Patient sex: M
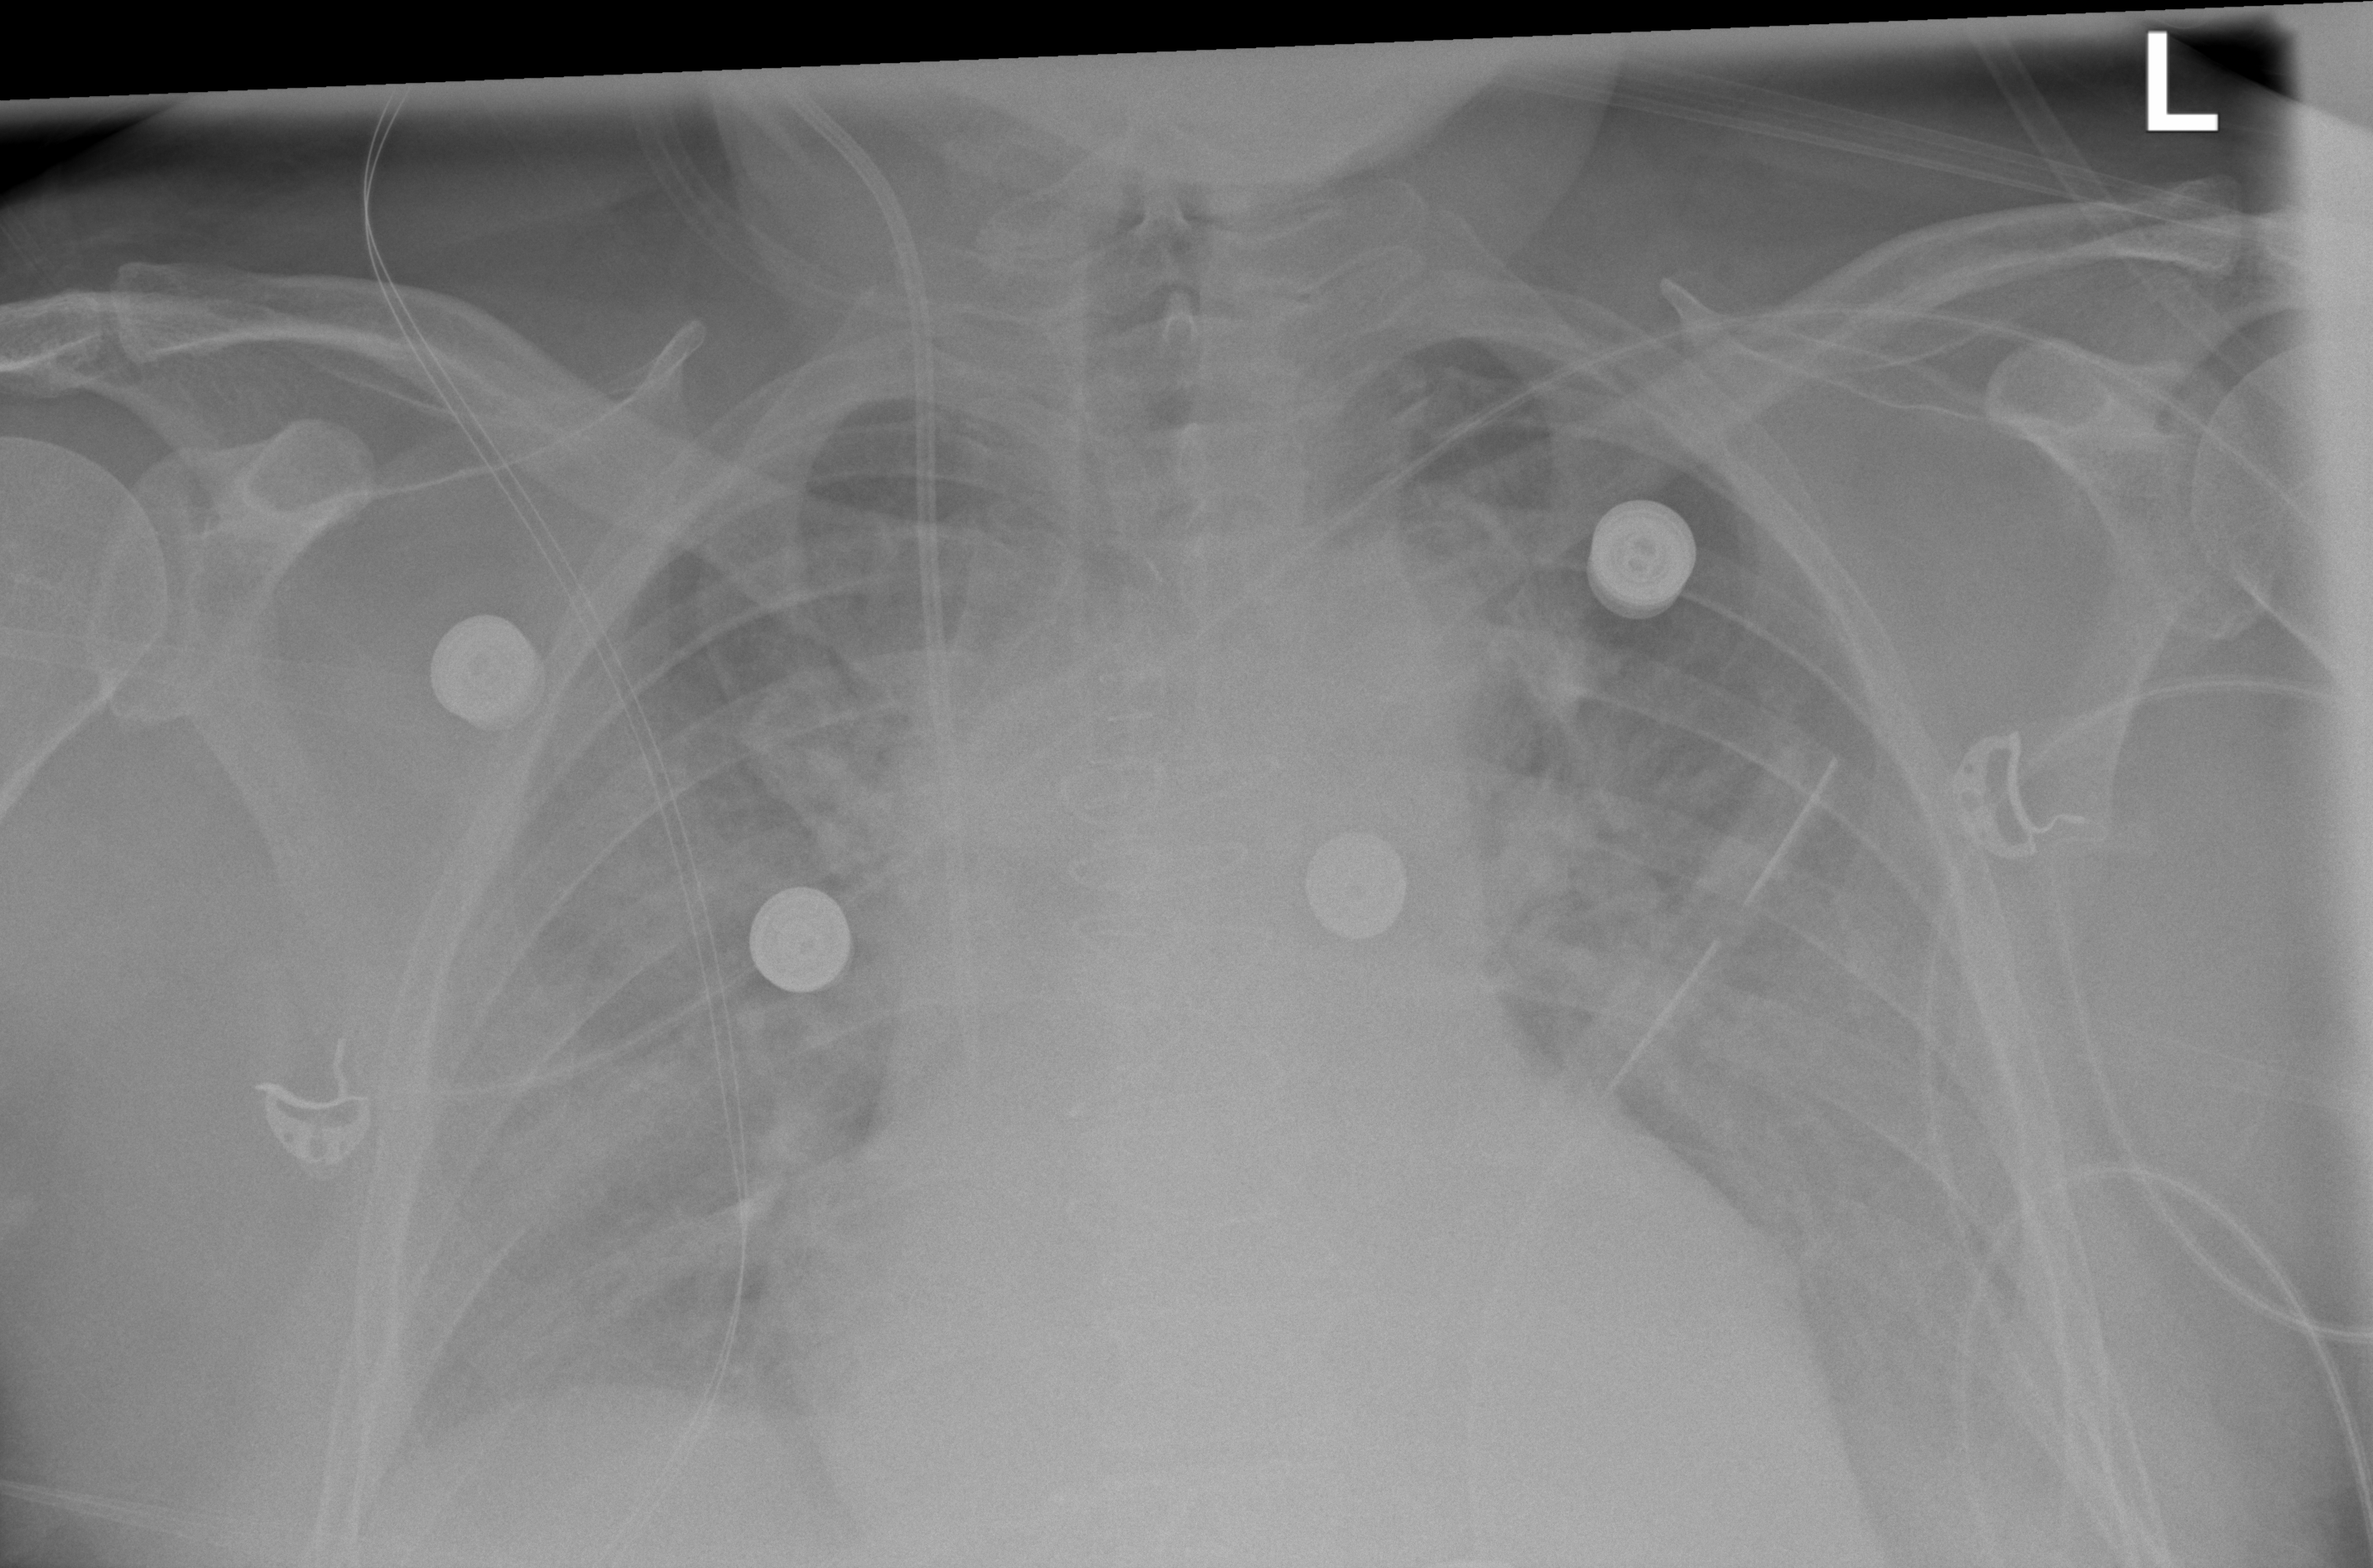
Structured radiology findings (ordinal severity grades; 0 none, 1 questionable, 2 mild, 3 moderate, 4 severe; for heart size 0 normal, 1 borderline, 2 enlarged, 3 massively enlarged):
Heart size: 2
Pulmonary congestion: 2
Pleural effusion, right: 0
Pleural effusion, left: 2
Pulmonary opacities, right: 2
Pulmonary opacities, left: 2
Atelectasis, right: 2
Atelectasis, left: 2